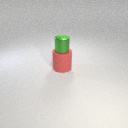
small green metal cylinder above large red rubber cylinder